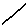
Label: line